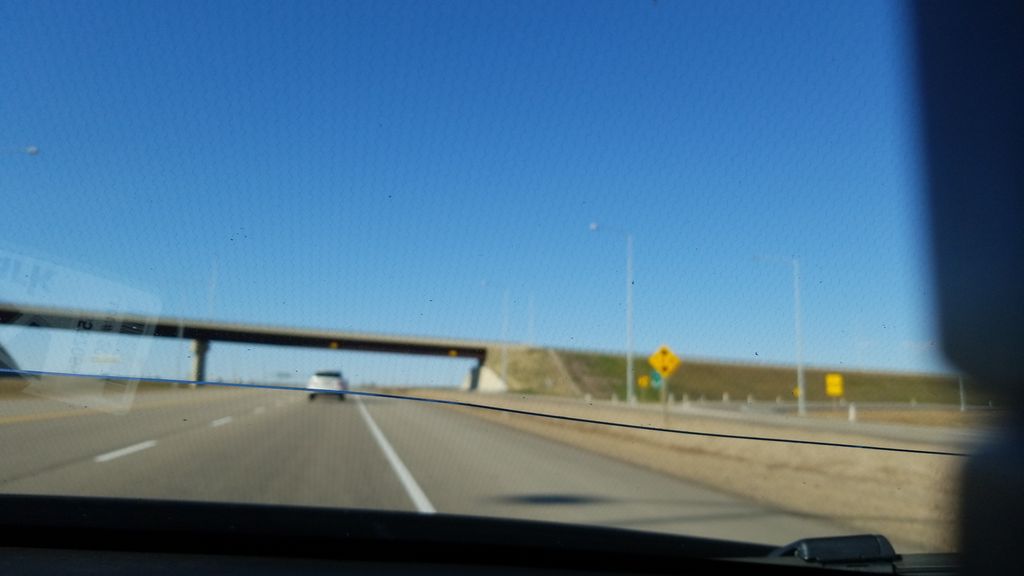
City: edmonton